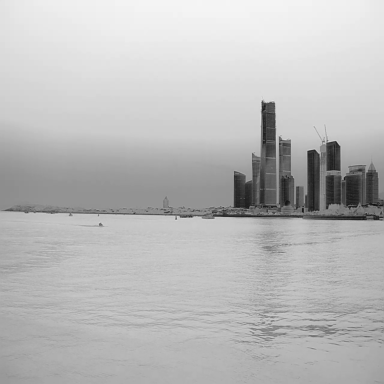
There are two bulk_carriers in the infrared image.